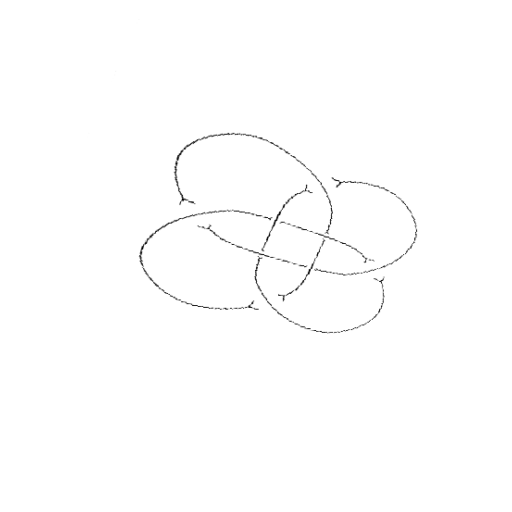
Crossing number: 8